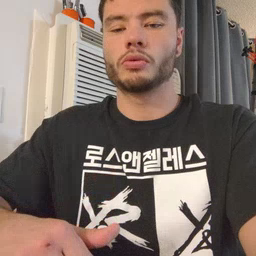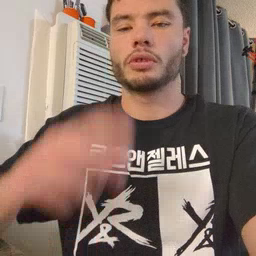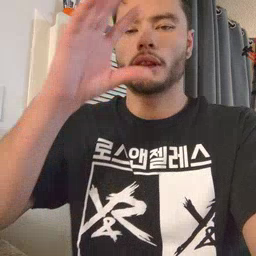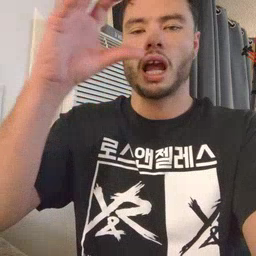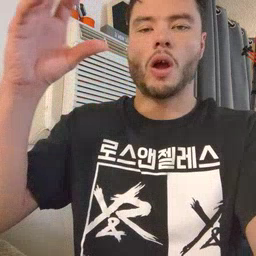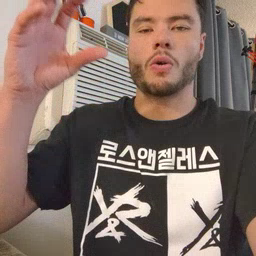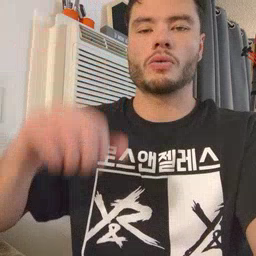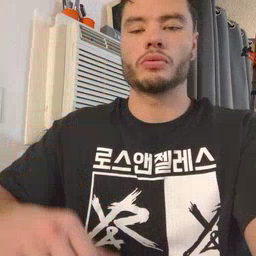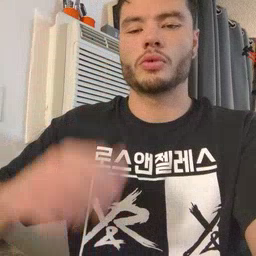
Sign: cloud